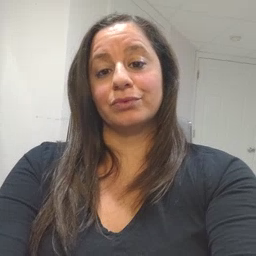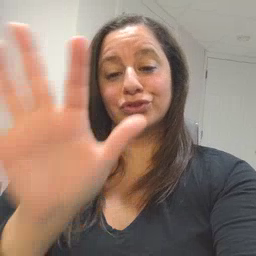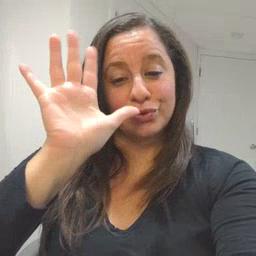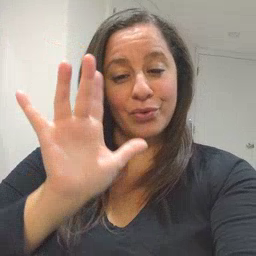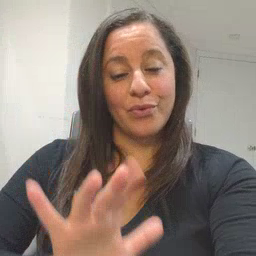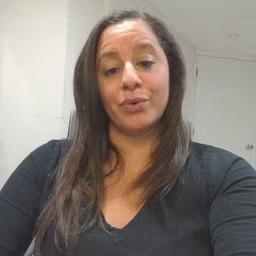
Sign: snow